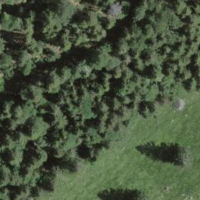
EUNIS habitat code: 43
Species observed at this site:
Cardamine heptaphylla